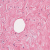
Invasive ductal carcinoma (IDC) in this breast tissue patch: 0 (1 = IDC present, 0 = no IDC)